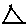
Label: triangle